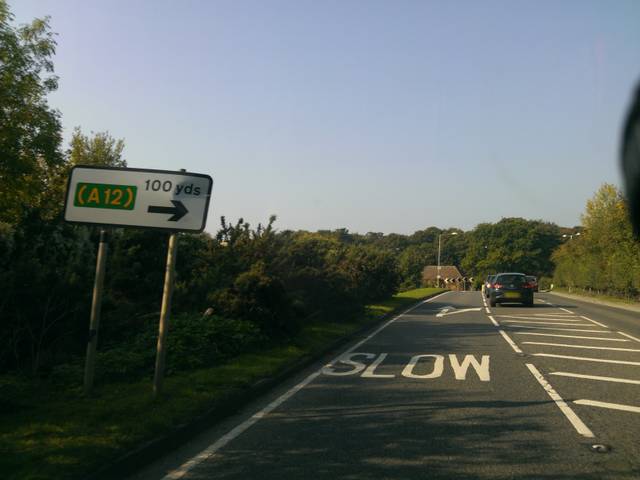
Region: United Kingdom
Coordinates: 51.863, 0.828